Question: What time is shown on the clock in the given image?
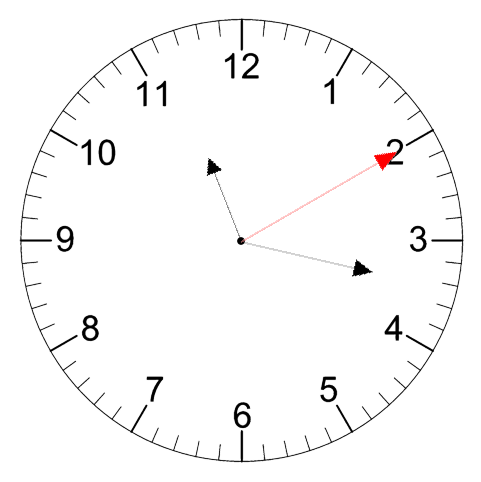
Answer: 11:17:10